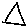
Label: triangle